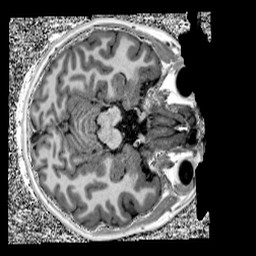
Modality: UNIT1
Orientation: axial
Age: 12
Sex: female
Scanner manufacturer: siemens
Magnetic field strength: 3 T
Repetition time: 4 s
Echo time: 0.00303 s